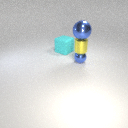
small blue metal sphere below small yellow metal cylinder